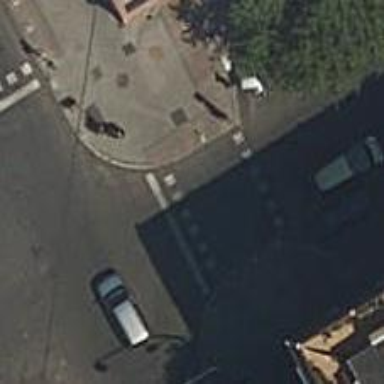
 there are traffic signals and zebra crossing."